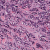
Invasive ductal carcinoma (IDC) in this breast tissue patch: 1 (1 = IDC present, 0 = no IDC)